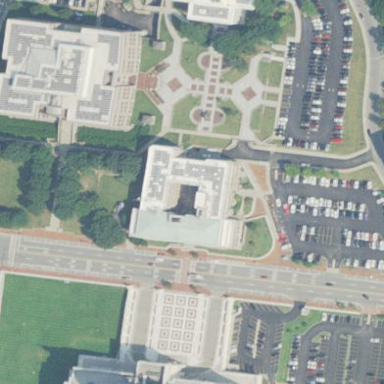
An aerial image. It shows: Civic building.